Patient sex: F
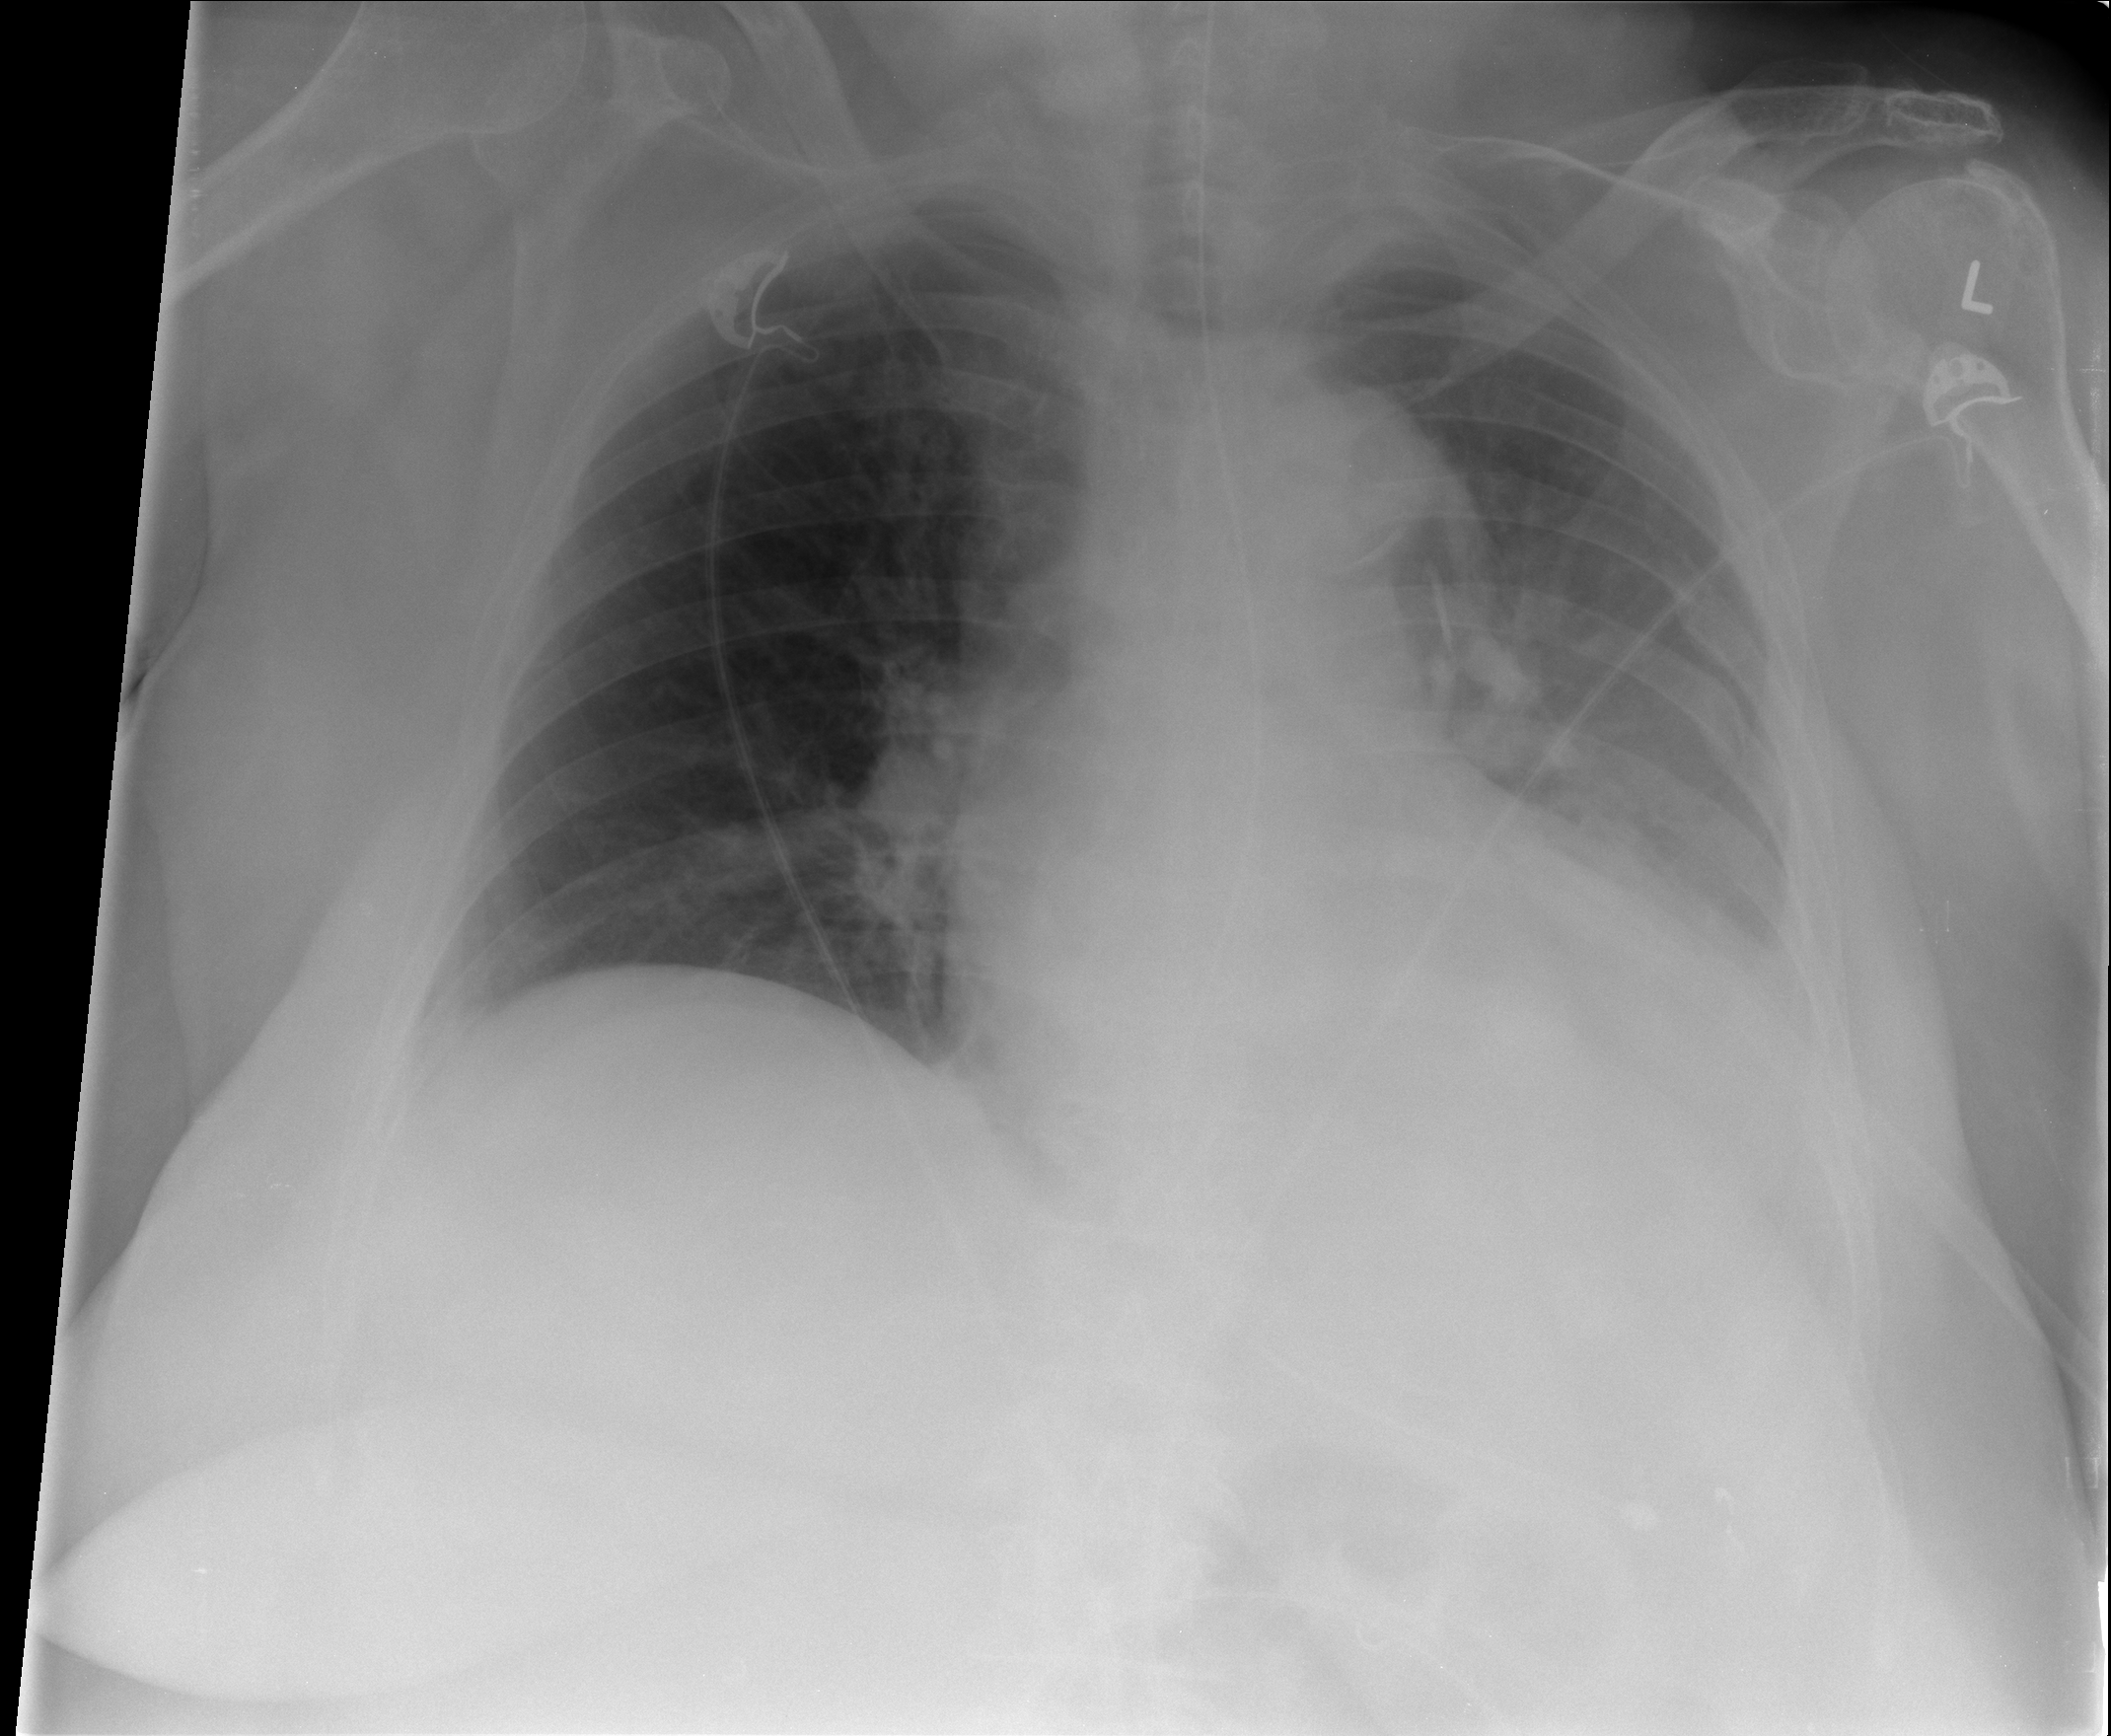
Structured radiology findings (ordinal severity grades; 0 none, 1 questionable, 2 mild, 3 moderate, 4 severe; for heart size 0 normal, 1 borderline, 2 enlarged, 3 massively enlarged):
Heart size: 2
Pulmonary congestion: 0
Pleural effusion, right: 0
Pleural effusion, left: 2
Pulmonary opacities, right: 0
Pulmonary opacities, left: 2
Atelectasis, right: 0
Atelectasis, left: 2